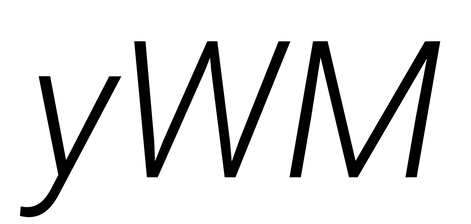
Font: Roboto-Italic_Light_Italic